Interaction volume radius: 5 \u00c5
Interaction volume height: 30 \u00c5
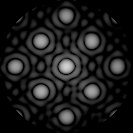
Disorder parameter: 0.06357